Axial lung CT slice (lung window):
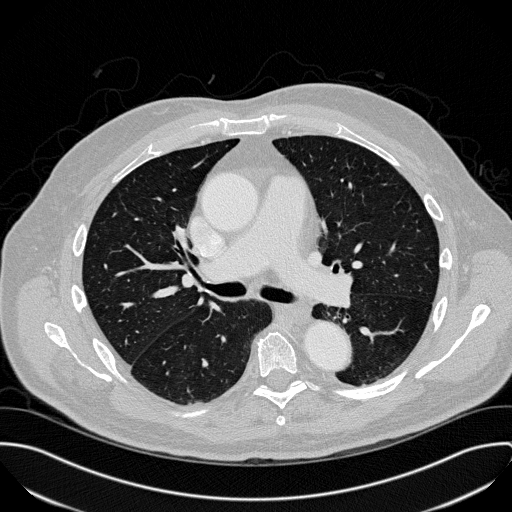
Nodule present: no